Field crop: maize
Growth stage: 2
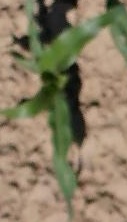
Species: maize